Question: i am using entity frame work and want to bind data on Grid View but facing problem i have code that i am pasting as well as attaching screen shot i also saw answer regarding this problem but not beneficial for me so any one have experience with this error must be appreciated.

aspx.cs Code
'''
protected void Page_Load(object sender, EventArgs e)
{
if (!IsPostBack)
{
BindGrid();
}
lblMessage.Text = "";
}
void BindGrid()
{
using (GapEntities1 context = new GapEntities1())
{
if (context.Organizations.Count() > 0)
{
// GdvOrganization is a gridview ID name
GdvOrganization.DataSource = context.Organizations;
GdvOrganization.DataBind();
}
}
}
'''
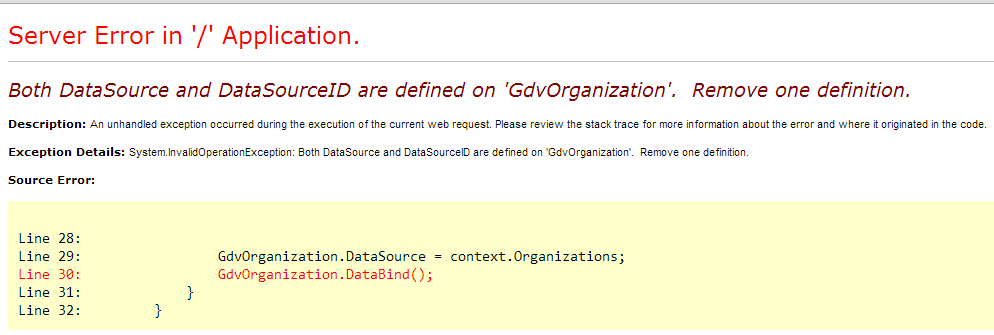
Answer: Seems like you are trying to bind the GridView from Markup side (.aspx ) as well as using code behind.( .aspx.cs )
Choose any one way only to bind the grid.
1.) If you bind gridview from code behind then remove the 'DataSourceId' property from grid view from markup. Change below code:
'''
<asp:gridview id="GdvOrganization" runat="server" autogeneratecolumns="False"
DataSourceID="MyDataSource">
'''
to
'''
<asp:gridview id="GdvOrganization" runat="server" autogeneratecolumns="False">
'''
2.) if you prefer to bind from markup side then you have to remove the c# code to bind the grid.
Still if above 2 steps doesn't interest you, try below trick ( Recommended ?? )
'''
GdvOrganization.DataSource = ds;
GdvOrganization.DataSourceID = String.Empty;
GdvOrganization.DataBind();
'''